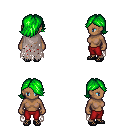
a pixel art fantasy rpg character, female body template, human, dark skin, gray tattered cape, red pants, green swoop hairstyle, ghillies, four views (front, back, left, right), 2x2 character sprite sheet, small pixel art, hard edges, no anti-aliasing